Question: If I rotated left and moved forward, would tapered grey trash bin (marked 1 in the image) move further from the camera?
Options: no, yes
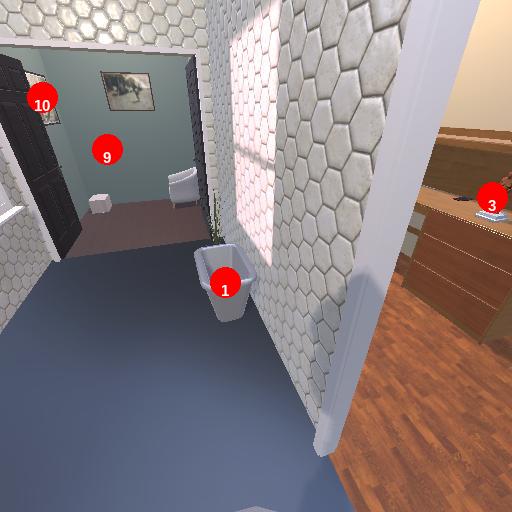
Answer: no